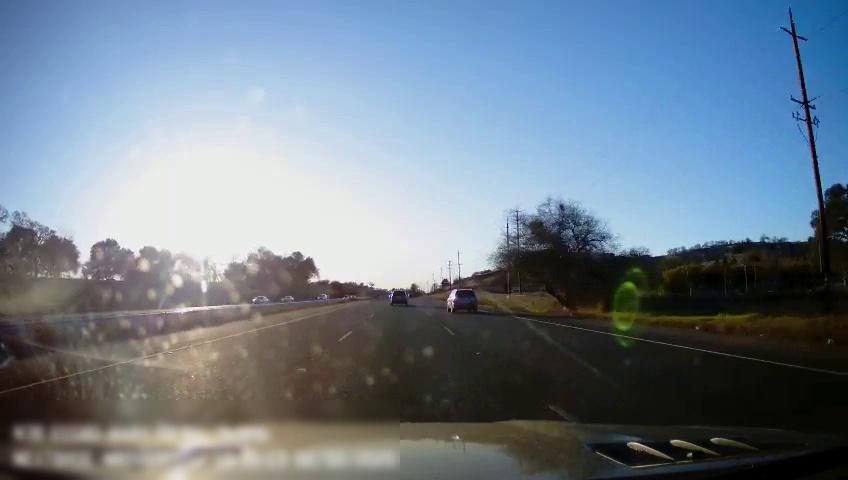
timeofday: Day
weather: Sunny
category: Drivable Space
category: Drivable Space
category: Vehicles | Car
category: Vehicles | Car
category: Vehicles | Car
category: Vehicles | Car
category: Vehicles | Car
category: Lanes | Alternate Lane
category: Lanes | Current Lane
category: Lanes | Current Lane
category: Lanes | Alternate Lane